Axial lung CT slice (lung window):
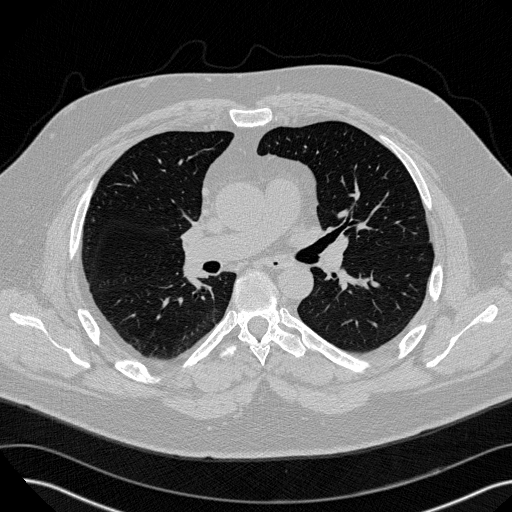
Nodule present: no